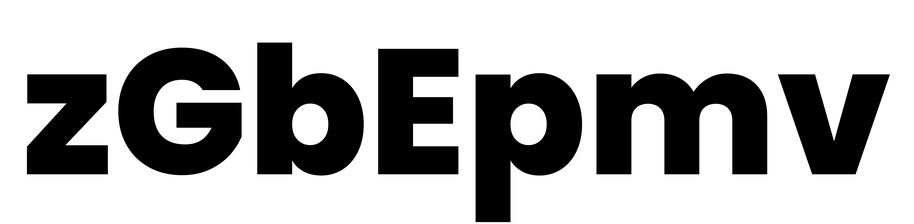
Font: Poppins-ExtraBold